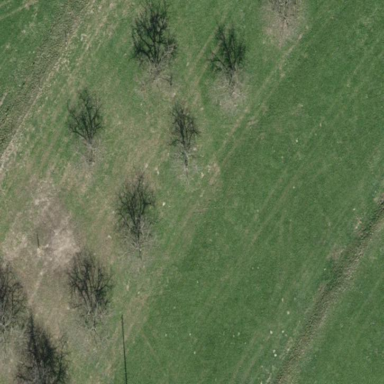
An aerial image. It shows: Orchard.